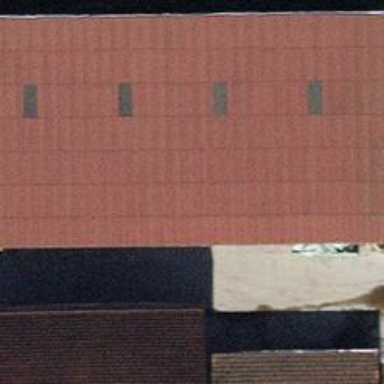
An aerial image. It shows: View of roof of building.